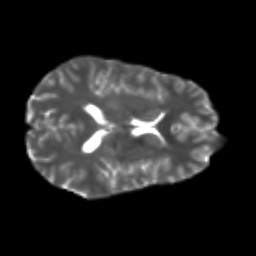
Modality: T2w
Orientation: axial
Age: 23
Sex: male
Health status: healthy
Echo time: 0.074 s